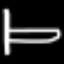
Label: bed